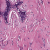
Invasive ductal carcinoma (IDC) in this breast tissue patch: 0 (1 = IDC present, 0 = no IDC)